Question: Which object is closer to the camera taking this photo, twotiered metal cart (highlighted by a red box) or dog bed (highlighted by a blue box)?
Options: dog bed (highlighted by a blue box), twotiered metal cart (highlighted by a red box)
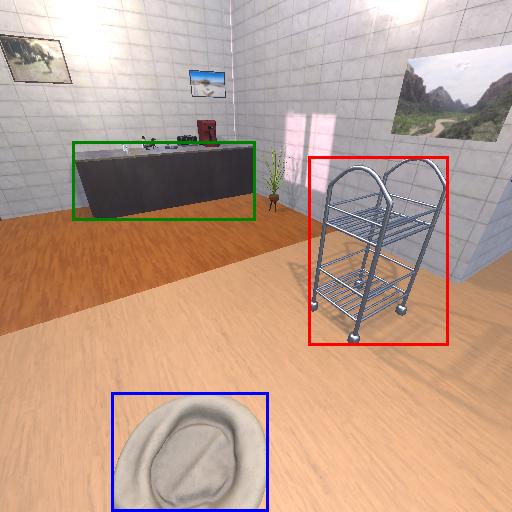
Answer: dog bed (highlighted by a blue box)